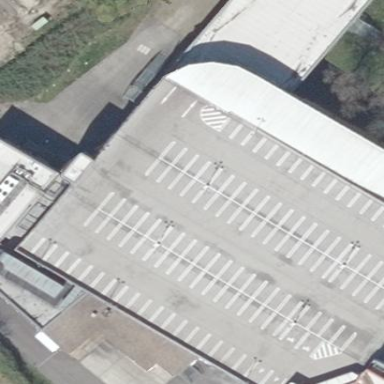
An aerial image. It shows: Supermarket building.